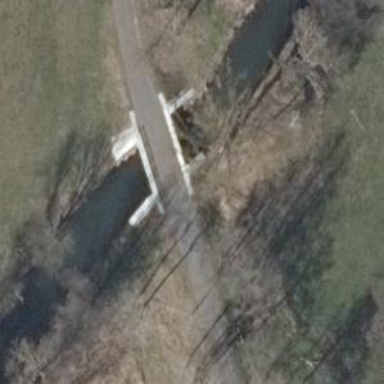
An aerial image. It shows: Service road on bridge with asphalt surface. The bridge also includes designated bicycle road.